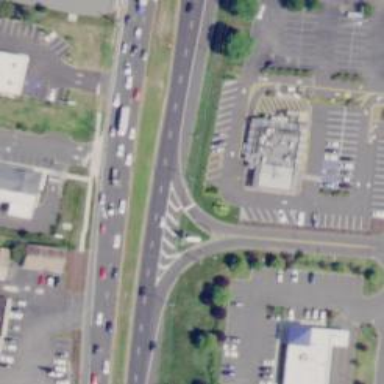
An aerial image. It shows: Trunk link highway.